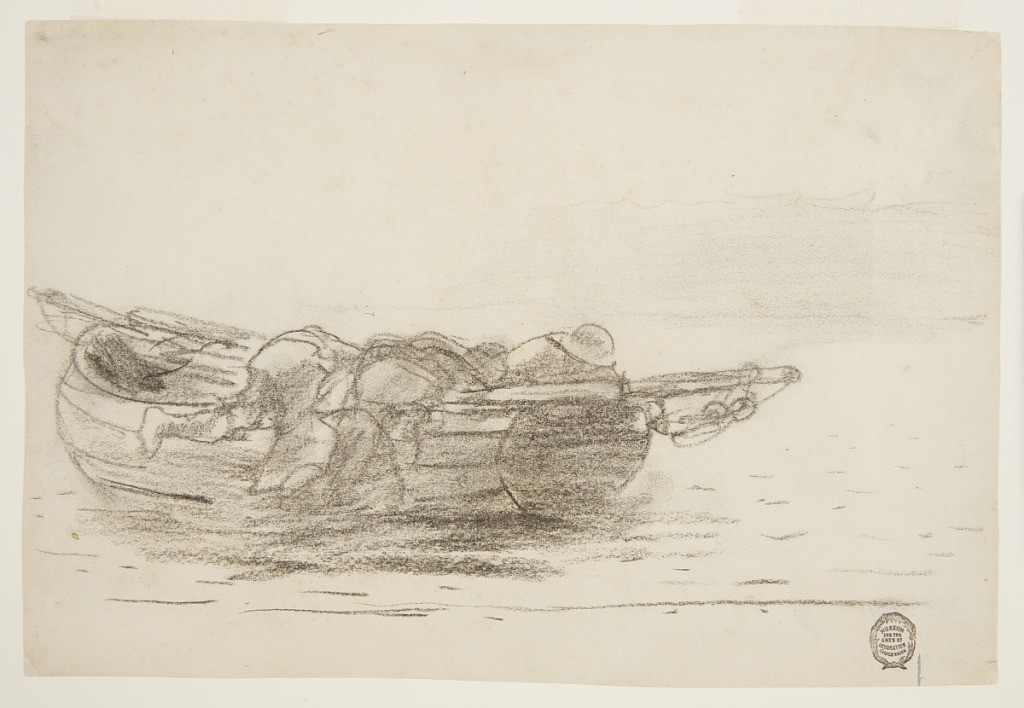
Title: Fishermen Climbing over Gunwales, Cullercoats, England
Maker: Winslow Homer, American, 1836–1910
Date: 1881–82
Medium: Charcoal on heavy cream wove paper
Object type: Drawing
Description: Horizontal view of figures of fishermen climbing over the gunwales of a dory boat  that has just been launched.